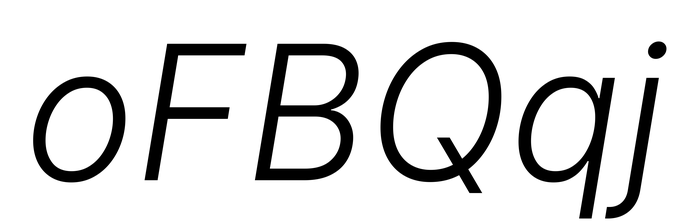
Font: Inter-Italic_Light_Italic